Field crop: maize
Growth stage: 1
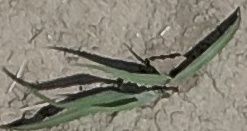
Species: sorghum